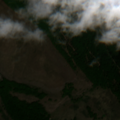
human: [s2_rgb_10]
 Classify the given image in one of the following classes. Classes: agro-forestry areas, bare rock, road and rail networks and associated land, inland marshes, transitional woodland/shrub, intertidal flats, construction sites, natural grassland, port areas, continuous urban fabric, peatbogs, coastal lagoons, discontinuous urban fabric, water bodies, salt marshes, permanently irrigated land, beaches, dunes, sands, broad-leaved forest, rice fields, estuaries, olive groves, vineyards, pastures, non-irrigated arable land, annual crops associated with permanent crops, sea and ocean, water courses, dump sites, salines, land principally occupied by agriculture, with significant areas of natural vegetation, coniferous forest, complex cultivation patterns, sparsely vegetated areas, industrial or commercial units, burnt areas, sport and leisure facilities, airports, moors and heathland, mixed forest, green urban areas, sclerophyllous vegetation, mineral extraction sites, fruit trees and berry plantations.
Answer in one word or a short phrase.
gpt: broad-leaved forest, natural grassland, transitional woodland/shrub